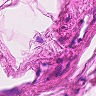
Metastatic tissue present: no